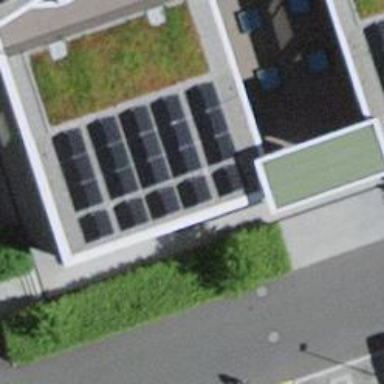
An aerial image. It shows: Solar power generator using photovoltaic method with solar photovoltaic panel types.